Question: Good day all,
I have a simple 'Dialog' started after click button, I post my code:
'''
Dialog dialog;
super();
dialog = new Dialog("Dialog example");
dialog.addText(strFmt("Text to show"));
dialog.addText(strfmt("SecondText to show"));
dialog.run();
'''
I will show a 'Dialog' window loollike this :

It's possible to set the position from code the Text: ?
For example, if I want to centered position the second text how should I do?
I tried to put blanks in the code:
'''
dialog.addText(strfmt(" Text to show"));
'''
But nothing changes, and this I think not good method.
I saw any suggestions on Web but or I do not use well or is not suitable for me: <URL>.
Exist a method to do what I want?
Thanks for help,
enjoy!
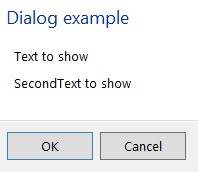
Answer: You can center the text using the form control:
'''
Dialog dialog = new Dialog("Dialog example");
DialogText t1 = dialog.addText(strFmt("Text to show"));
DialogText t2 = dialog.addText(strfmt("SecondText to show"));
FormStaticTextControl c1 = t1.control();
c1.widthMode(FormWidth::ColumnWidth);
c1.alignment(FormAlignment::Center);
dialog.run();
'''
The first control is now centered (to the surrounding group).
You have to give it 'ColumnWidth', otherwise the control would have the minimum size and the centering would have no effect.